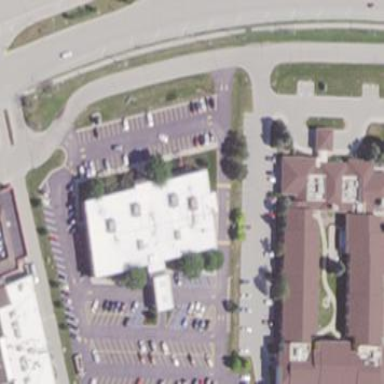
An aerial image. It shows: Clinic building offering healthcare services.